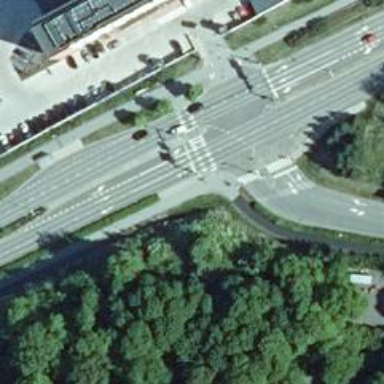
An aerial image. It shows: Asphalt cycleway.